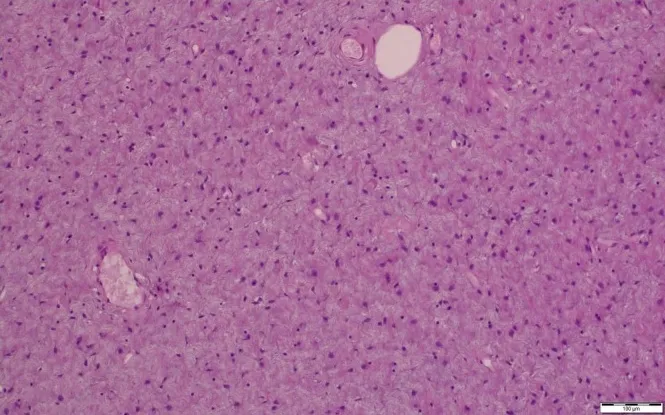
A microscopic picture showing a hypo-cellular myxoid tissue with ramifying blood vessels, there are proliferating spindle cells with keloid like collagen bundles, no atypia or mitosis is detected.
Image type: pathology (h&e)